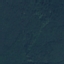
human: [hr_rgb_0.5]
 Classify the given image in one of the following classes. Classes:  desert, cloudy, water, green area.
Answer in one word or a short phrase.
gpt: green area